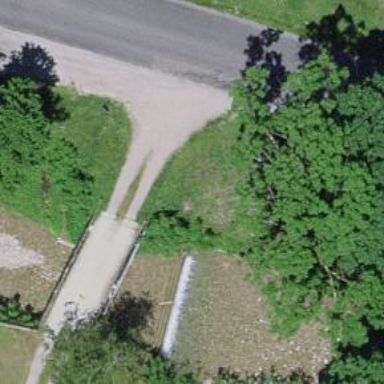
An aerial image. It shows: Track road with bridge.